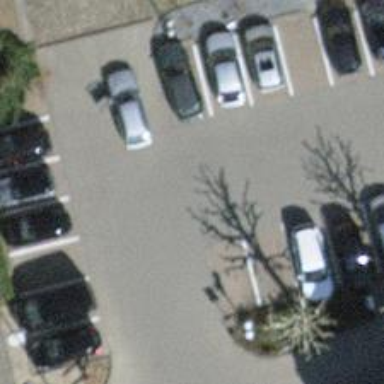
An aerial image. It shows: Road serving as parking aisle.